Interaction volume radius: 5 \u00c5
Interaction volume height: 10 \u00c5
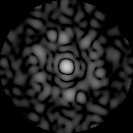
Disorder parameter: 0.7807